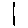
Label: line